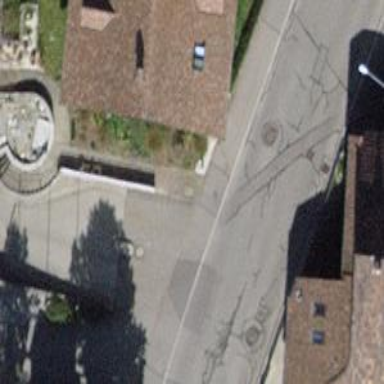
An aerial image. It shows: Sidewalk along the footway.